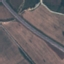
Land use / land cover class: Highway